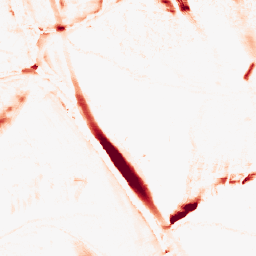
Category: morphological
Decomposition family: morphological_ellipse
Decomposition parameters: operation: opening
width: 10
height: 30
Upsampling method: nearest
Upsampling parameters: scale: 2
Upsampling scale: 2